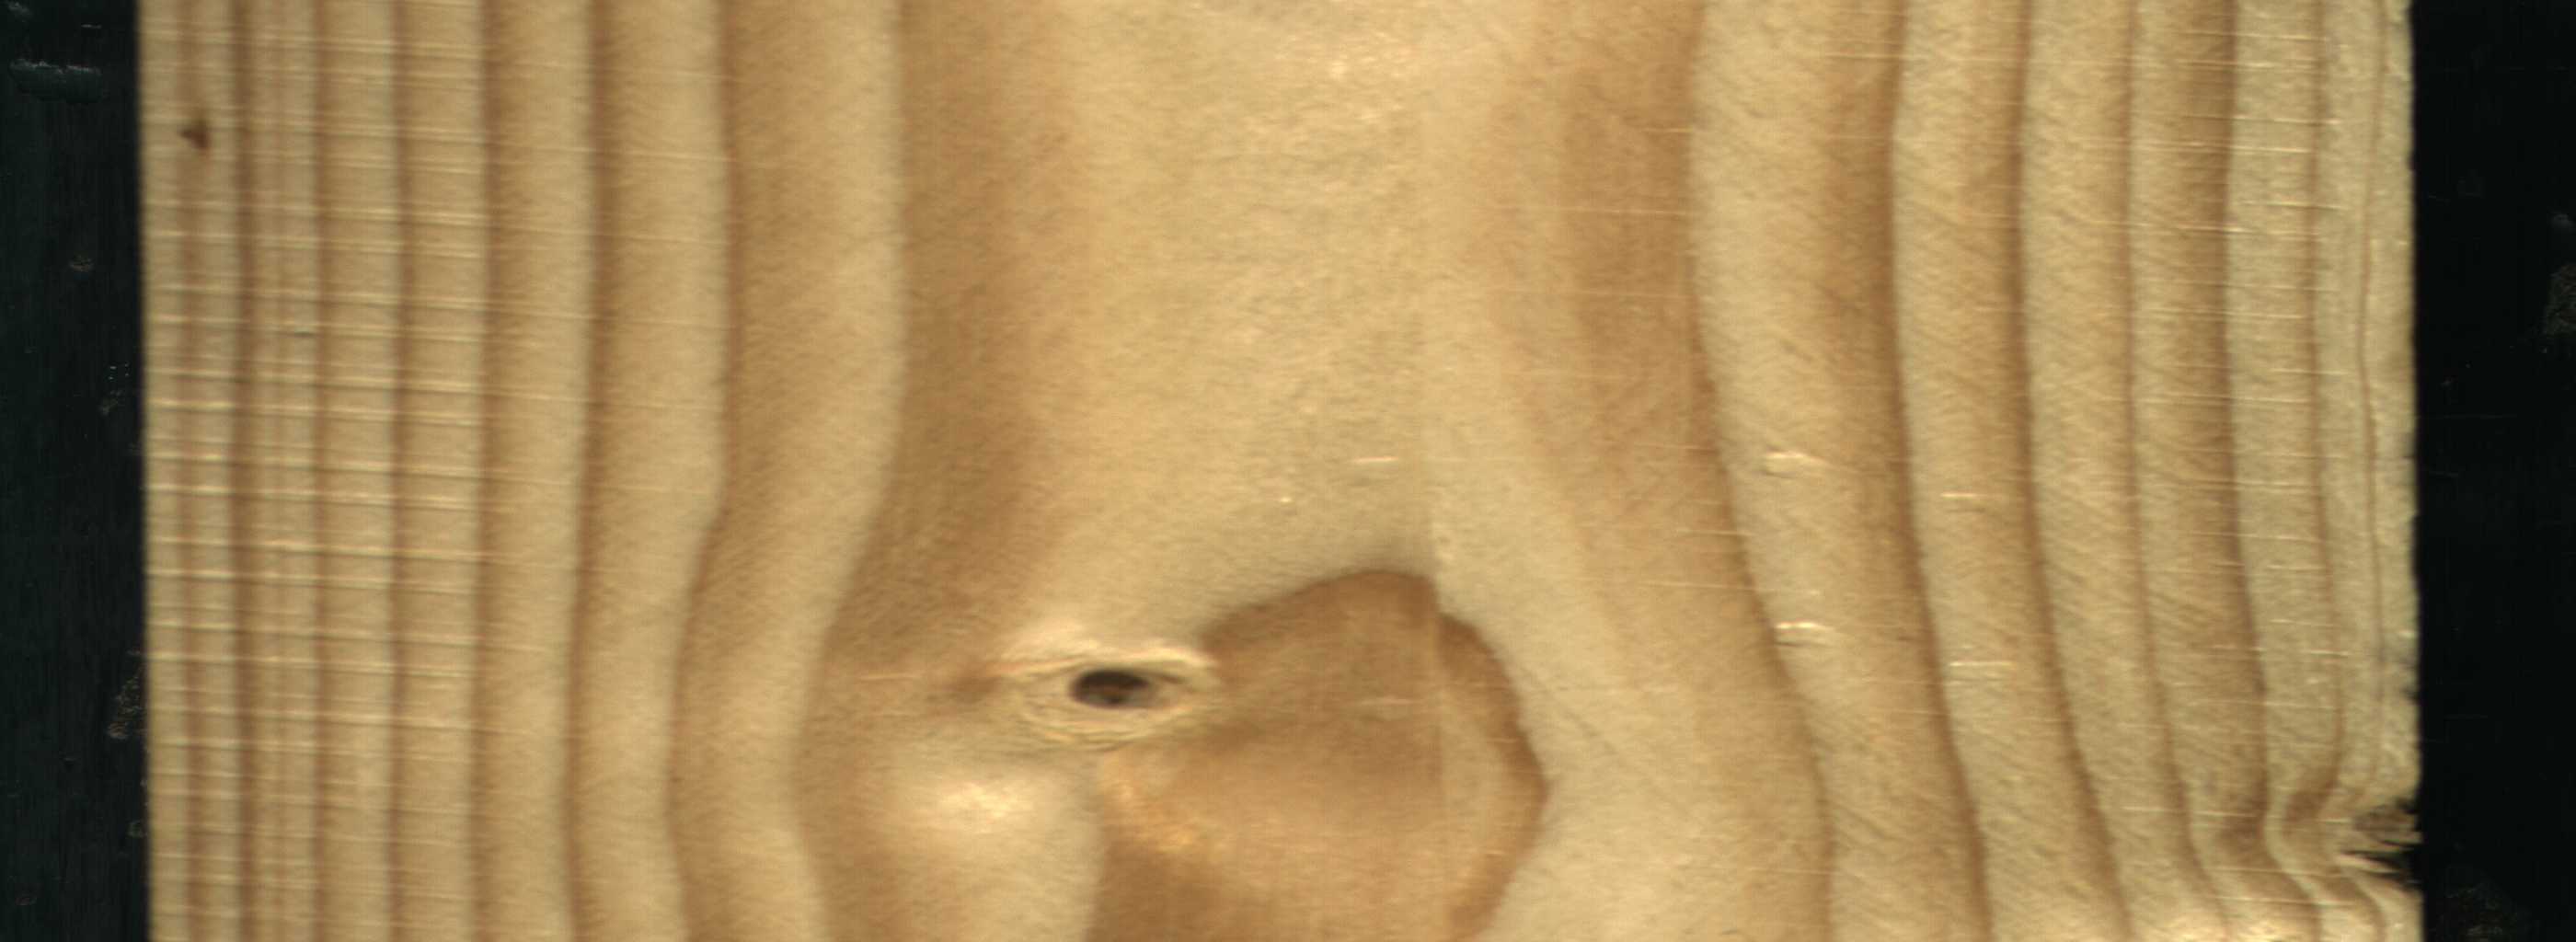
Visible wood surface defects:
Knot_missing
Live_Knot